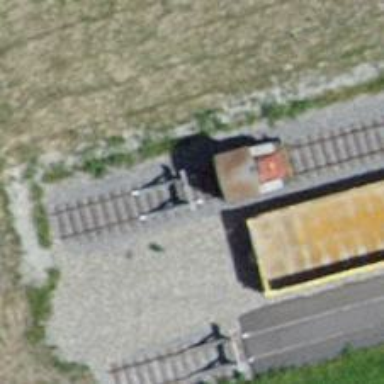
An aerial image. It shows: Railway buffer stop.